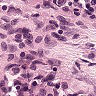
Metastatic tissue present: no